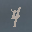
Label: 4